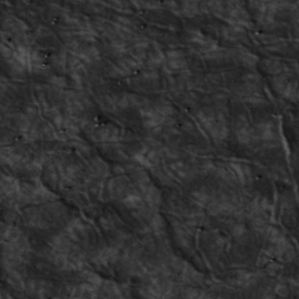
Label: non_frost